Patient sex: M
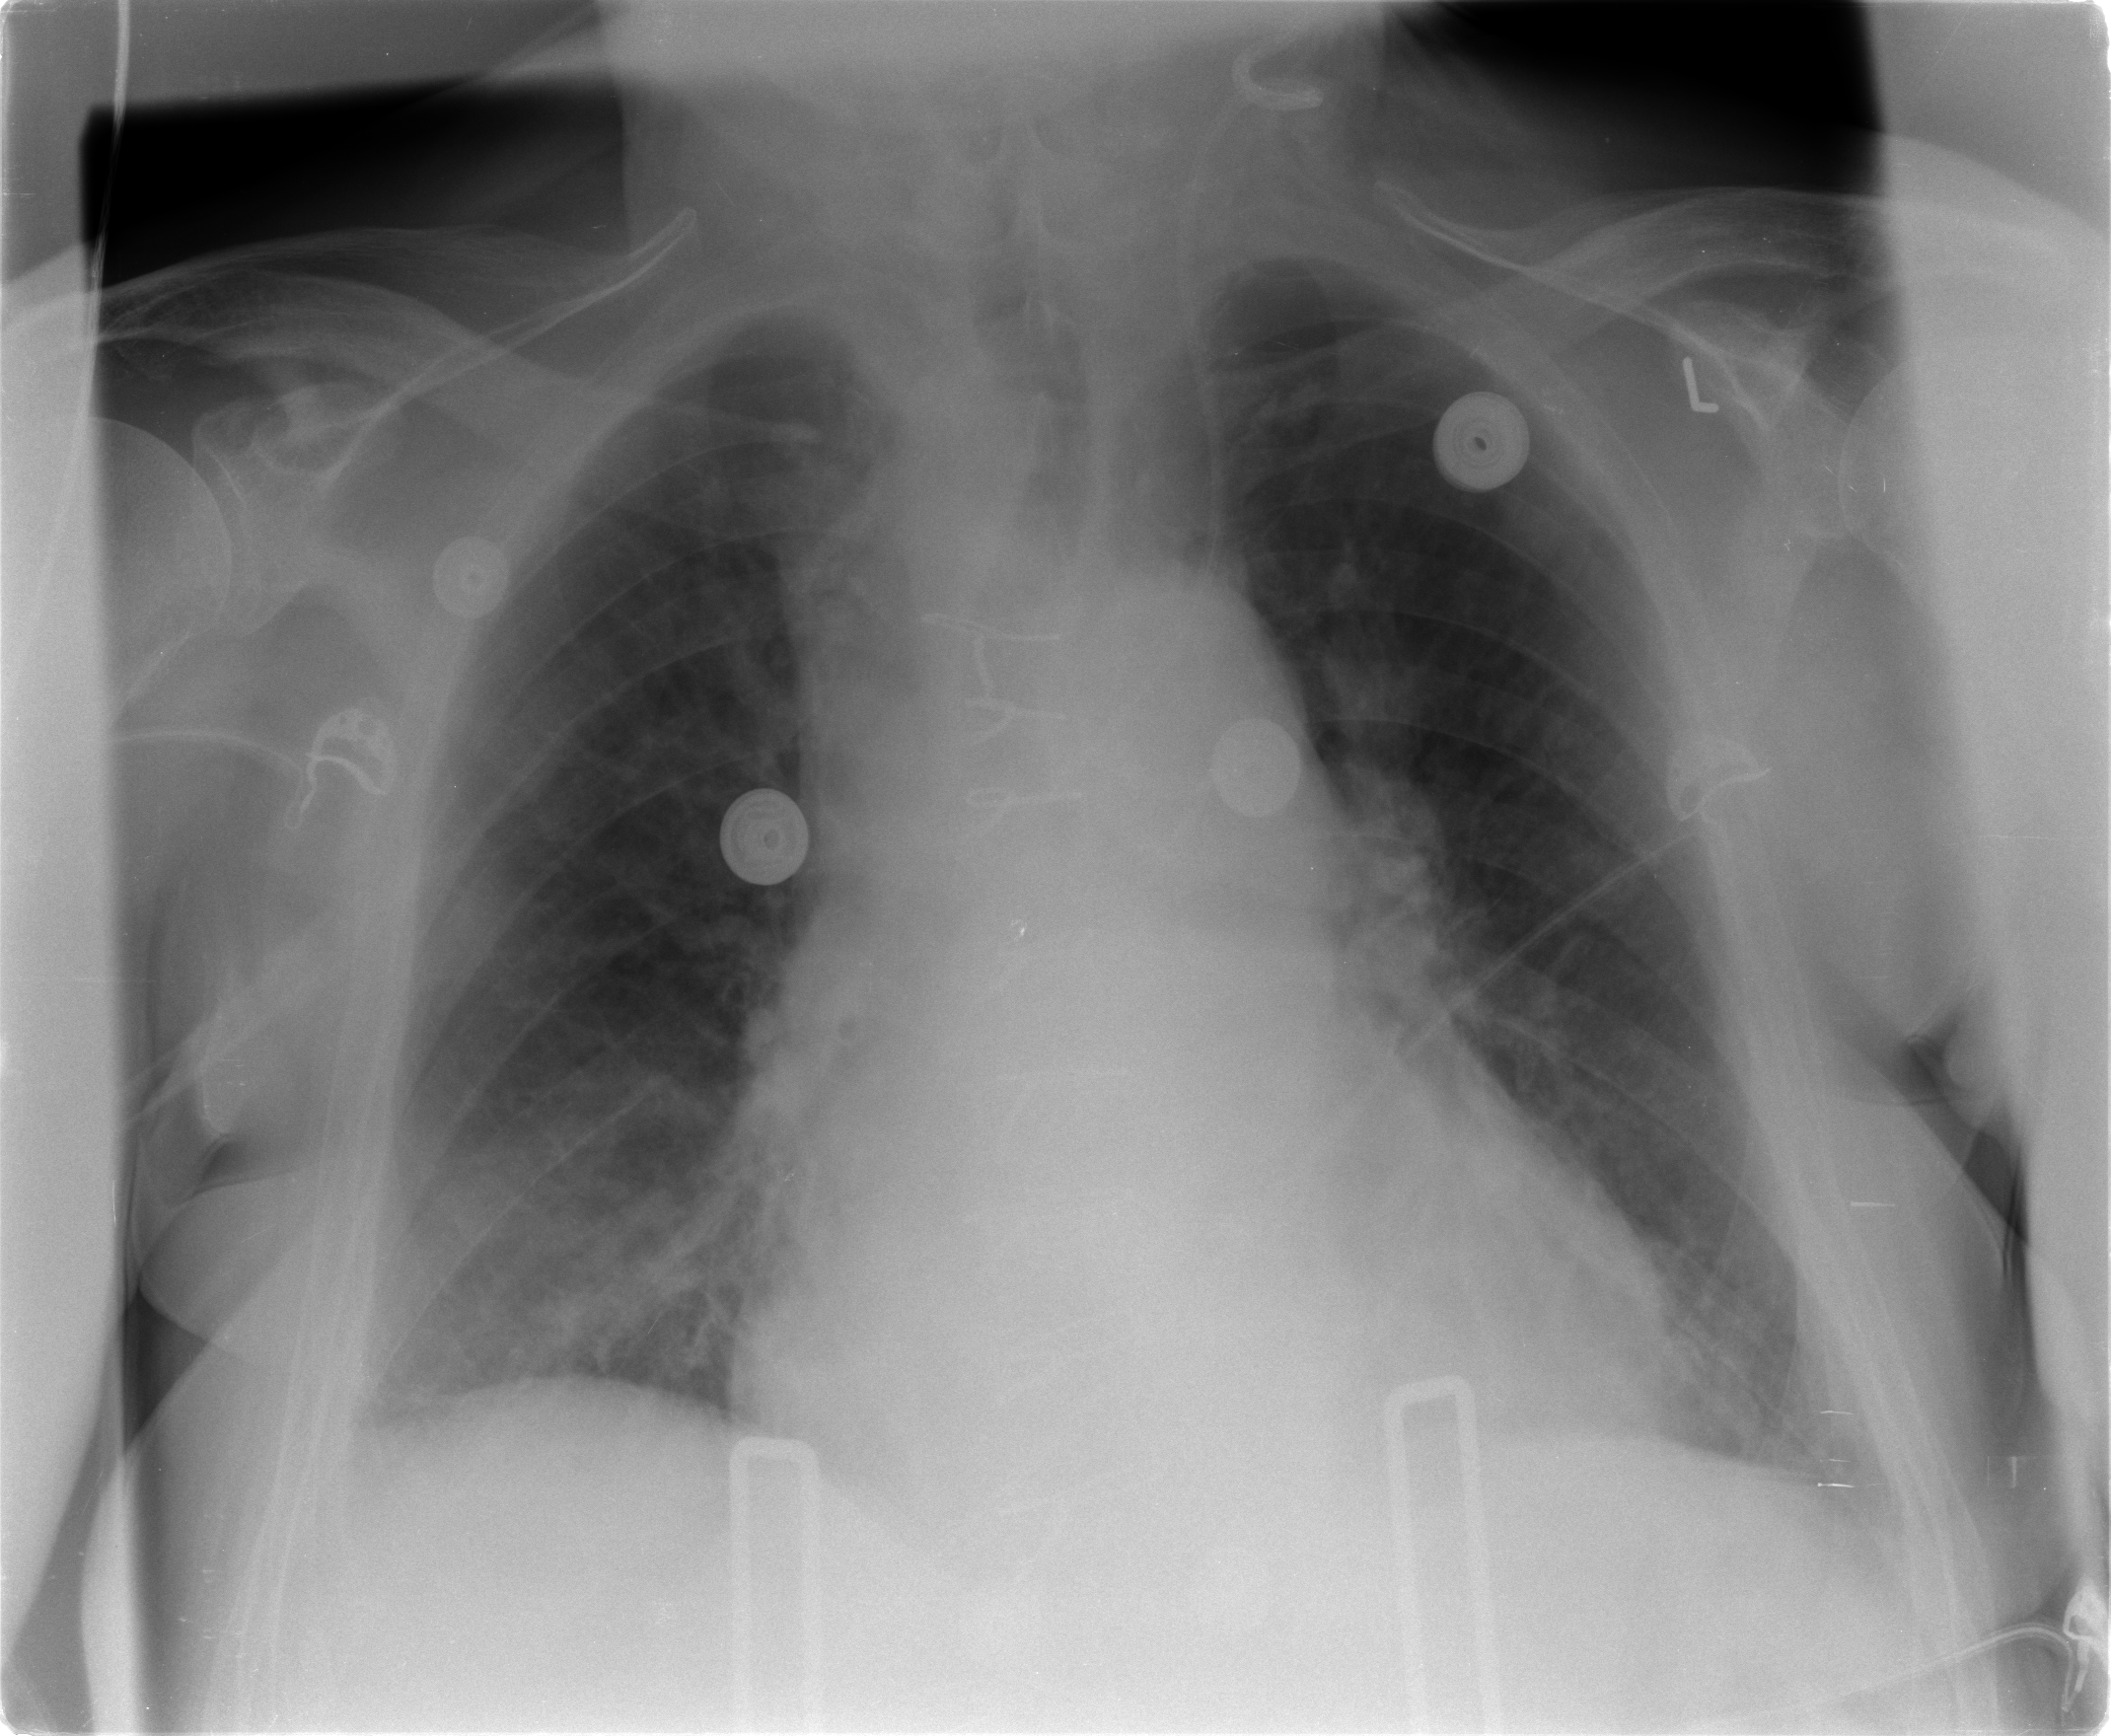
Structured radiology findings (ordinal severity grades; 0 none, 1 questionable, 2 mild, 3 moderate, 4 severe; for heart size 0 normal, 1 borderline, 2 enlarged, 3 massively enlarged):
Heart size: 2
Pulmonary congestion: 0
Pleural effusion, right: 2
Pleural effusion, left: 2
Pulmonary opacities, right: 1
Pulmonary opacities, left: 0
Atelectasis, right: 2
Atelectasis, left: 2